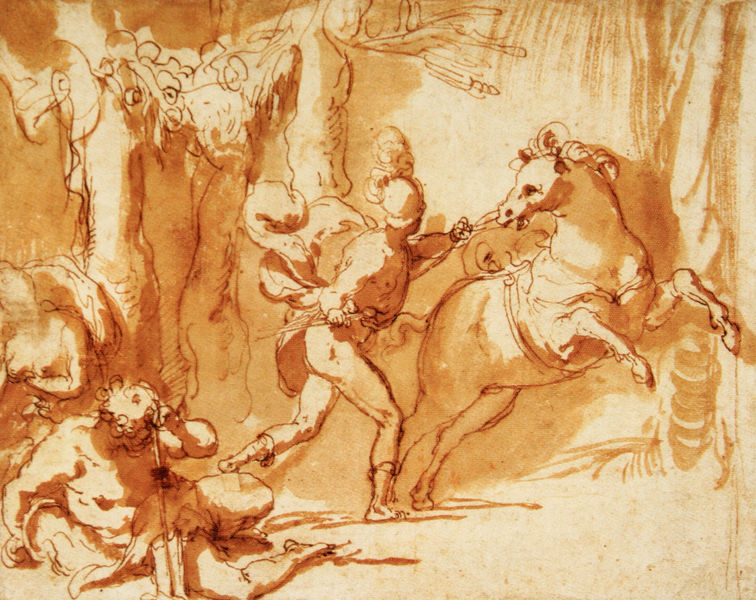
Titel: Alexander der Große und sein Pferd Bucephalus
Künstler: Taddeo Zuccari
Standort: Washington
Institution: National Gallery
Schlagwörter: baum, berg, blätter, kampf, kopf, mann, nackt, schatten, umhang, weiß, aquarell, bäume, gelb, menschen, ocker, äste, bewegung, braun, glas, hell, hut, männer, orange, schwarz, skizze, szene, zeichnung, rot, tiere, tuch, beige, augen, barock, geschichte, stehen, tot, toter, blatt, locken, wald, pferd, pferde, reiter, stock, federbusch, mähne, sprung, zaumzeug, bein, liegen, stab, studie, fels, felswand, wüste, grafik, graphik, vergilbt, sepia, angst, krieg, schlacht, wild, soldaten, sandalen, flucht, fleisch, leiber, tusche, schlachter, antike, schwert, soldat, waffe, helm, entwurf, mythologie, ritter, teufel, pfer, krieger, wegrand, speer, köcher, mystik, rötel, ausbruch, aufgebäumt, leonardo, teichnung, skizzenhaft, sper, verletzter, alexander, st. martin, zähmung, zähmen, schlact, gelb braun, maichelangelo, hermesw